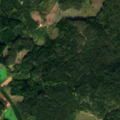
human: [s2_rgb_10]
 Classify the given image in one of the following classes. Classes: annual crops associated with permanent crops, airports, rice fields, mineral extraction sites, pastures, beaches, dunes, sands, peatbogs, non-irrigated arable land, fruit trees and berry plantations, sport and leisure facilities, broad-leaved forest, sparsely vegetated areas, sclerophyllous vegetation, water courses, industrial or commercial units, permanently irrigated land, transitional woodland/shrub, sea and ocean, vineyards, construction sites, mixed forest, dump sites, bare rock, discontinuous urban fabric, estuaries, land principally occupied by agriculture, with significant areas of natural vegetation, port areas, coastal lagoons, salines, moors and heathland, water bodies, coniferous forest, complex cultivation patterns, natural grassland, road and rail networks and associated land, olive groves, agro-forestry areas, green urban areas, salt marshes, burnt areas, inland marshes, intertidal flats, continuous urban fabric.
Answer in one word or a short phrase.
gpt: land principally occupied by agriculture, with significant areas of natural vegetation, coniferous forest